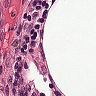
Metastatic tissue present: no